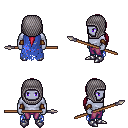
a pixel art fantasy rpg character, male body template, dark elf, purple skin, blue tattered cape, magenta pants, ruby red ponytail hairstyle, chain hood, leather bracers, metal boots, spear, four views (front, back, left, right), 2x2 character sprite sheet, small pixel art, hard edges, no anti-aliasing